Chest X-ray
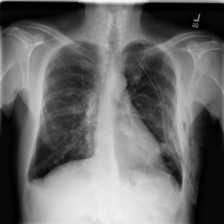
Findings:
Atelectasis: positive
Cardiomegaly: negative
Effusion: positive
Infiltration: negative
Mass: positive
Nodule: negative
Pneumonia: negative
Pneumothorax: negative
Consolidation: negative
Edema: negative
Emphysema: positive
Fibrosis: negative
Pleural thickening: positive
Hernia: negative